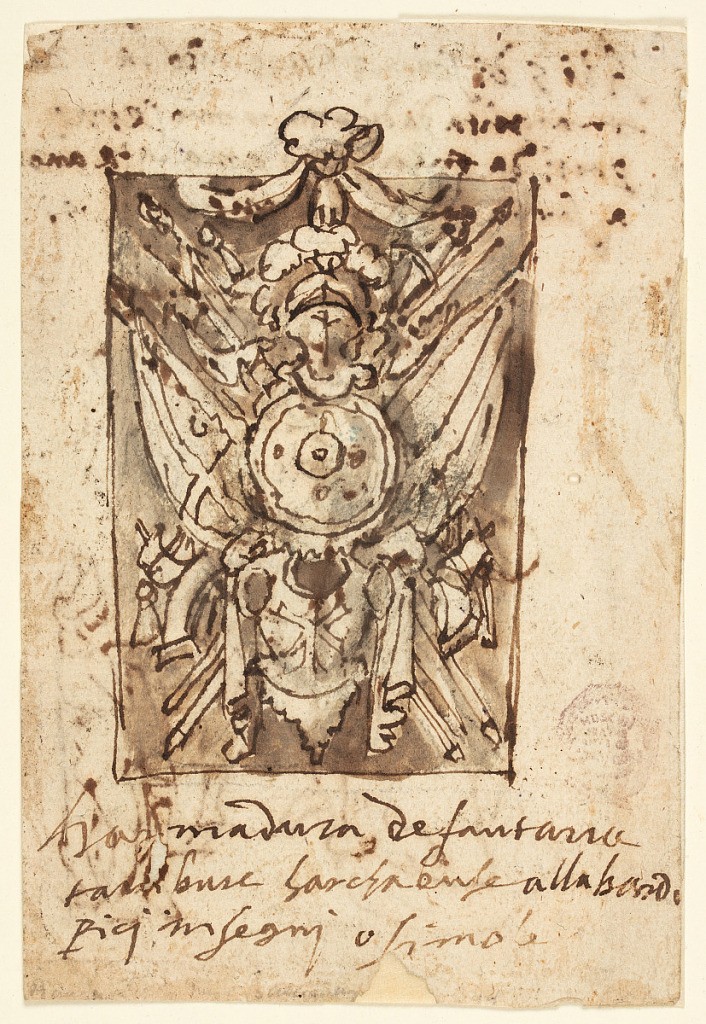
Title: Military Trophy
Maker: Jan van der Straet, called Stradanus, Flemish, 1523–1605
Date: ca. 1580–1605
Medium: Recto: pen and brown ink, brush and brown, black, and touches of blue washes over black chalk on laid paper. Verso: pen and brown ink on laid paper.
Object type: Drawing
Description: Recto: Military trophy with a shield at center, feathered helmet above, and breastplate below. Banners and weapons surround.
Verso: St. Barbara kneels in the foreground at center. Her father, Dioscorus, stands behind her and to the right. He lifts her hair with his left hand and raises a sword with his right, preparing to behead his daughter. A small figure holding a cloth appears at far right.